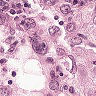
Metastatic tissue present: yes